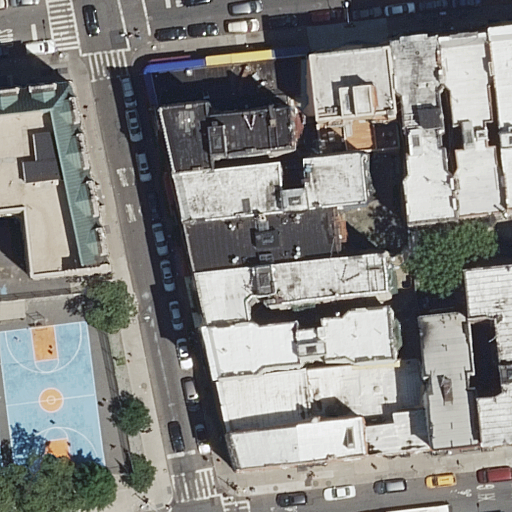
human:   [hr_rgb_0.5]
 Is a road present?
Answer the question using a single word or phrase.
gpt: yes

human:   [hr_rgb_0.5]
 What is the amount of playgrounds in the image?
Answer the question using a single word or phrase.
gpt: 1

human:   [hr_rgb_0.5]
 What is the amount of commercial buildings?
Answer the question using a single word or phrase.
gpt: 0

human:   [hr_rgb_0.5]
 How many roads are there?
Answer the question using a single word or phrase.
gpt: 9

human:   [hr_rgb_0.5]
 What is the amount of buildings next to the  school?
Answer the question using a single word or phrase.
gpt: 17

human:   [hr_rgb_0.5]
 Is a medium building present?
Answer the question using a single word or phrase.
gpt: yes

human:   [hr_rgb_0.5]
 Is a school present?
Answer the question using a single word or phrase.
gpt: yes

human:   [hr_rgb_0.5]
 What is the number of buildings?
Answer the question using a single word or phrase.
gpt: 17

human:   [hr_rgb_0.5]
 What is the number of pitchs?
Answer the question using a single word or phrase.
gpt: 2

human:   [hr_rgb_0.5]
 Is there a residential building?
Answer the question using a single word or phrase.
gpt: yes

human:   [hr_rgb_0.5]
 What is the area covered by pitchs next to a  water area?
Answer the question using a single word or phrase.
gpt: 0m2

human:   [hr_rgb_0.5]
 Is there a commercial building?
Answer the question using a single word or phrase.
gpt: no

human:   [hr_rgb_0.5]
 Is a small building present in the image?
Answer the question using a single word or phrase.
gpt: yes

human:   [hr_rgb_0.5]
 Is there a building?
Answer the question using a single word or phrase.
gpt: yes

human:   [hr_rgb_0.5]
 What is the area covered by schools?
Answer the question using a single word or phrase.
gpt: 777m2

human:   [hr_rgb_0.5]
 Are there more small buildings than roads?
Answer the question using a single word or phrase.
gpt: no

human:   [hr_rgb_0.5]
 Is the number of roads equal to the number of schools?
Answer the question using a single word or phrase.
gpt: no

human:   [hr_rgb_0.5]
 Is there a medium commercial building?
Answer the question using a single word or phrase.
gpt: no

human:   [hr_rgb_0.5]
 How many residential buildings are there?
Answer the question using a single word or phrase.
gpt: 16

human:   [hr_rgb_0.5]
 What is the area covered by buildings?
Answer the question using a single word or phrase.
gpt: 4961m2

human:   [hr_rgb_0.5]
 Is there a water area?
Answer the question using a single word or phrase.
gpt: no

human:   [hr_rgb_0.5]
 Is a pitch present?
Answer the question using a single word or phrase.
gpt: yes

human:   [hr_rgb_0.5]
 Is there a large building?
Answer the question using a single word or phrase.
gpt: yes

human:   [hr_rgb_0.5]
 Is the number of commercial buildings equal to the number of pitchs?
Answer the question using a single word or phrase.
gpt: no

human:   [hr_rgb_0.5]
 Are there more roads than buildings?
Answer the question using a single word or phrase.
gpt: no

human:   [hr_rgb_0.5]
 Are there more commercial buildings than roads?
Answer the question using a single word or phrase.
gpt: no

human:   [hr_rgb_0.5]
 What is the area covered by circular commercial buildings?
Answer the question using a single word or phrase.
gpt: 0m2

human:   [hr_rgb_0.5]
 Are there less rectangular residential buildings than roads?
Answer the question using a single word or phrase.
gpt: yes

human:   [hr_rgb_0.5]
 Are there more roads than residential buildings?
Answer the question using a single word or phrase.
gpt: no

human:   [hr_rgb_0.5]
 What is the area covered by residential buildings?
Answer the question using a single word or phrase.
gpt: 4357m2

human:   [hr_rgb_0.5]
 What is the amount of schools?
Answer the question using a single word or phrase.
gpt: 1

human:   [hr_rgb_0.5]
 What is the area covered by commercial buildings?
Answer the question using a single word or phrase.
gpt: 0m2

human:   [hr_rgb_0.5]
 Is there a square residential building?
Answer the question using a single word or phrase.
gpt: no

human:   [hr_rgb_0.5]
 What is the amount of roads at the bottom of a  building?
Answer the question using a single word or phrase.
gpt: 5

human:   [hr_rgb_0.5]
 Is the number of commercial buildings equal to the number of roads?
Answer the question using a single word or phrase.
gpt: no

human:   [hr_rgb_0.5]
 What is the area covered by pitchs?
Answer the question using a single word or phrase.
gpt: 551m2

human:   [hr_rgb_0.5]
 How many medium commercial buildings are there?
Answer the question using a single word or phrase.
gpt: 0

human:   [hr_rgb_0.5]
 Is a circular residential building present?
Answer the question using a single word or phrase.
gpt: no

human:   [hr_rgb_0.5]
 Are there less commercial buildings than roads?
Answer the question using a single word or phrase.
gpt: yes

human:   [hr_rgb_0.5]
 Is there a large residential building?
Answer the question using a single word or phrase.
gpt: no

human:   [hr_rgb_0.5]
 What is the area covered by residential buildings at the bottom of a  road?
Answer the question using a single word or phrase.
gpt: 4357m2

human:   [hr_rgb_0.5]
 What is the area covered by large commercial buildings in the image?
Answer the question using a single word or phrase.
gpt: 0m2

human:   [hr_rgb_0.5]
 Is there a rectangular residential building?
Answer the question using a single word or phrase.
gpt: yes

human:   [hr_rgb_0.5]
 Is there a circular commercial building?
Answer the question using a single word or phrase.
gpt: no

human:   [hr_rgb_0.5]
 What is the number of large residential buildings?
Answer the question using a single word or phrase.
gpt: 0

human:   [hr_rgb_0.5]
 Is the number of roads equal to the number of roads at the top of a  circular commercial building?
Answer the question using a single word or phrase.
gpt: no

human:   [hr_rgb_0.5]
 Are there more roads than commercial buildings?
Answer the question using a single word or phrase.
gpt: yes

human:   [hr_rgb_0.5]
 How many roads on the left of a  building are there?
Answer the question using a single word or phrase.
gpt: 9

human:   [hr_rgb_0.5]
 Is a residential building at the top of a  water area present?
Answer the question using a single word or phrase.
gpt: no

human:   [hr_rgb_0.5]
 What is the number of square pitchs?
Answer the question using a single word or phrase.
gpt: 0

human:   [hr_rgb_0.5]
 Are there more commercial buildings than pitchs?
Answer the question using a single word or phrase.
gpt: no

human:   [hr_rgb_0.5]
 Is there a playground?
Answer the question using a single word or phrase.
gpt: yes

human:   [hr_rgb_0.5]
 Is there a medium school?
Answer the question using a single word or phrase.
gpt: no

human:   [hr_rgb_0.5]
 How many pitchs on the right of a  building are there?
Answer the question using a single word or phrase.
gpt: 0

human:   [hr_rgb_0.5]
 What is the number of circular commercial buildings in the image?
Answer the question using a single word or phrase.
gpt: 0

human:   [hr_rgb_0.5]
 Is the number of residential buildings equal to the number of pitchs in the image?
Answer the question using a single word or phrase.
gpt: no

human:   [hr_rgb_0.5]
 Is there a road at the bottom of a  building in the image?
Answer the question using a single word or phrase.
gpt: yes

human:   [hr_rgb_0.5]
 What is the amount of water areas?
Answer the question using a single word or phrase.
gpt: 0

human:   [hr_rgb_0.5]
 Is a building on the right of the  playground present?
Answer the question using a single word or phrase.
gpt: yes

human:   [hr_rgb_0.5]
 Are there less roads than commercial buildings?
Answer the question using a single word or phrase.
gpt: no

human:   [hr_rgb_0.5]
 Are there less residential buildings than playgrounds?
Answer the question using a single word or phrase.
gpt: no

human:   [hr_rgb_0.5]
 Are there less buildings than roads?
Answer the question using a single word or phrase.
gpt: no

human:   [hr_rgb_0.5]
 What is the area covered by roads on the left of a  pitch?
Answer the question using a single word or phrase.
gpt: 0m2

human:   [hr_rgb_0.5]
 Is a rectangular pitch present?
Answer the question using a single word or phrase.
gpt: yes